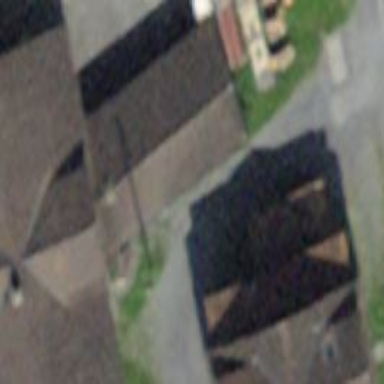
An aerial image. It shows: View of roof of building.